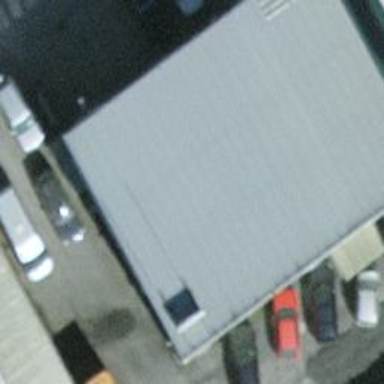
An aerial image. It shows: Industrial building.